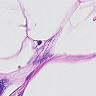
Metastatic tissue present: no